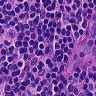
Metastatic tissue present: no